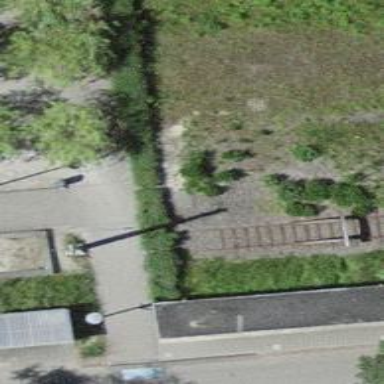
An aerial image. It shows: Railway buffer stop.